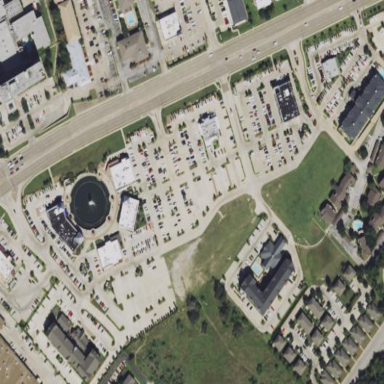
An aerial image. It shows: Retail area.